Question: I have implemented the A star algorithm to find a route between two nodes on a simple grid. I'm currently testing on a grid with no obstacles, and it seems to be finding a shortest path, but it isn't an 'ideal' shortest path, by that I mean one that doesn't keep randomly changing directions. Ideally I'd like it to keep going in one direction, meaning it only changes direction once.
How can I enforce this? I'm looking at the part of the code where I consider which node to expand in the open list, and I might be able to hack something in by keeping a note of the previous direction and choosing the same direction if the next tile has the same f value, but it isn't very elegant.

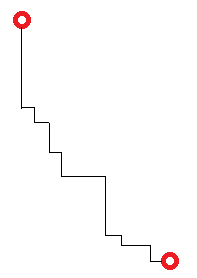
Answer: Given your graph 'G=(V,E)' where each 'v' in 'V' stands for a cell, and each edge '(u,v)' is possible move, you can create a new (weighted) graph 'G'=(V',E')' as follows:
'V' = V_u U V_d U V_l U V_r' - each group stands for the type of move you have done last, and 'V_u = { v_u | for each v in V }', similarly for 'V_d,V_l,V_r'
Now, for each edge '(u,v)' in 'E':
- '(u_l,v_l,1)''(u_r,v_l,1+eps),(u_u,v_l,1+eps),(u_d,v_l,1+eps)'- '(u_u,v_u,1)''(u_r,v_u,1+eps),(u_l,v_u,1+eps),(u_d,v_u,1+eps)'-
Make sure 'eps' is small enough to only influence among paths of the same length. '1/(|V|+1)' should do it.
Also make sure you have 4 targets now ('t_u,t_d,t_l,t_r', where 't' is the original target).
This gives you a graph with '4*|V|' vertices, that now favors keeping the same direction over changing it. You can stick with the heuristic you previously had - if it was admissible, it is going to stay this way.